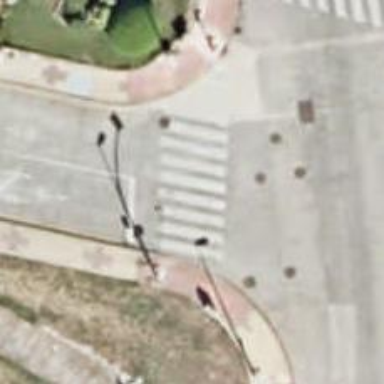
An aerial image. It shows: Footway with zebra crossing.